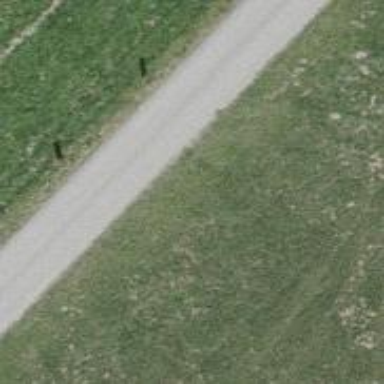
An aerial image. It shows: Unclassified road with grade1 track type.